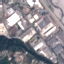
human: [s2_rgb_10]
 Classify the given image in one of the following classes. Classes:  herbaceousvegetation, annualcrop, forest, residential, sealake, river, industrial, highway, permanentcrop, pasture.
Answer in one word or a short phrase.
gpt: Industrial